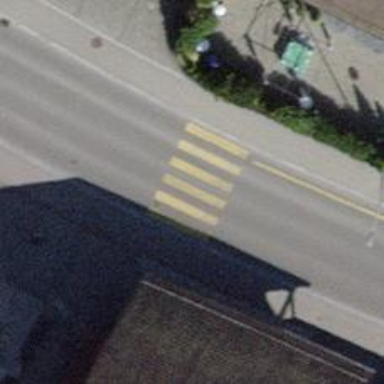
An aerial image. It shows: Marked crossing on footway.